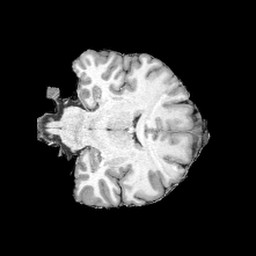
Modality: UNIT1
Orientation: coronal